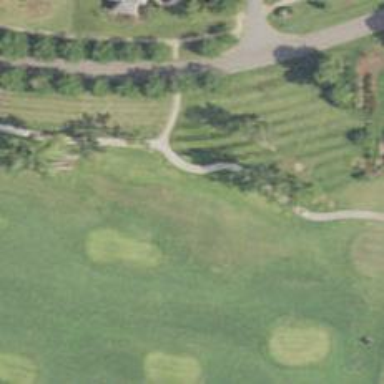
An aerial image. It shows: Golf cartpath that is also road path.